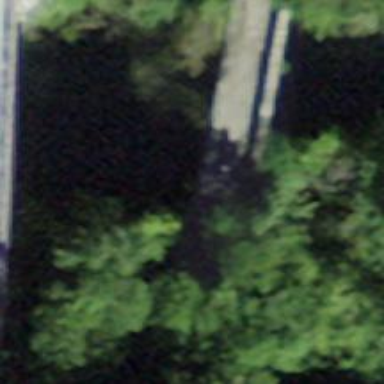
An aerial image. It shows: Path with unpaved surface going over bridge.